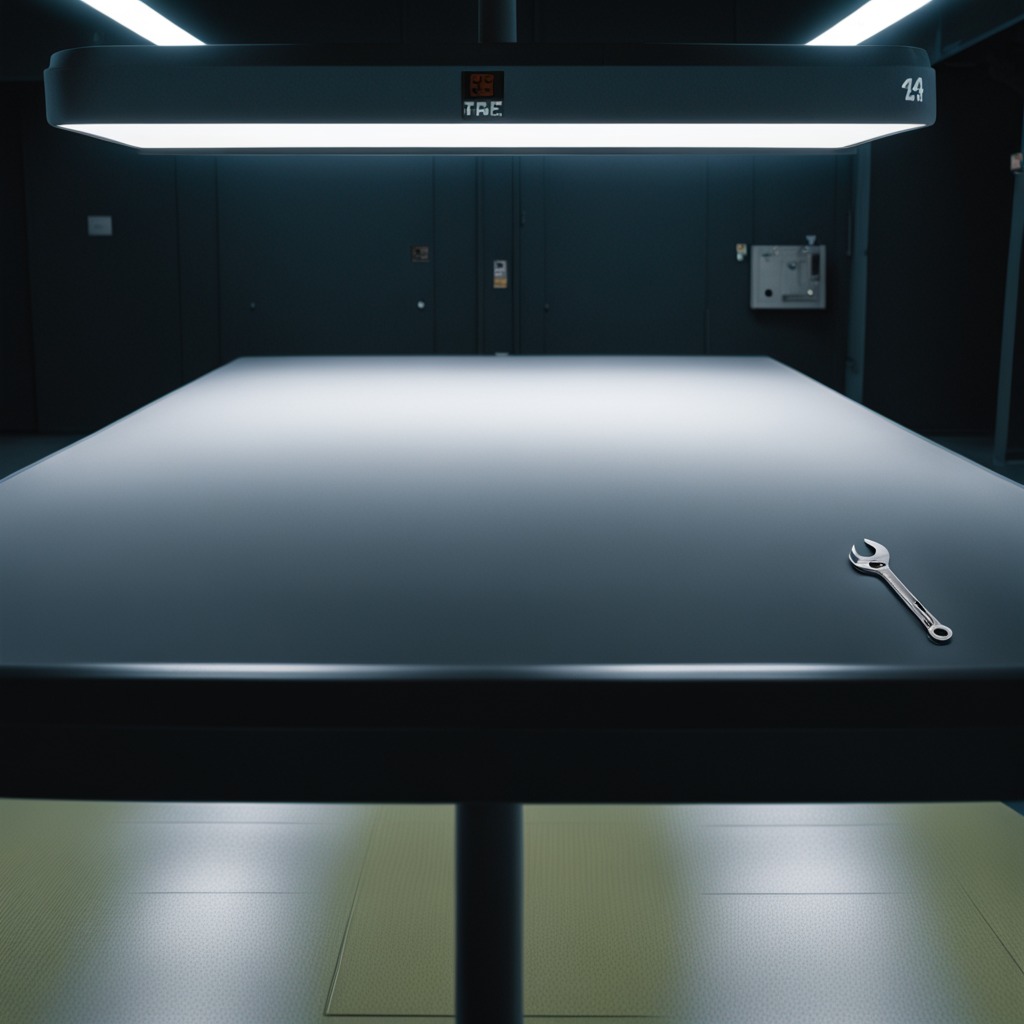
An wrench is lying on the clean empty table in a railway signal maintenance room.